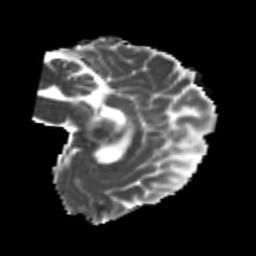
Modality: MD
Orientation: sagittal
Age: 21
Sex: male
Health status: healthy
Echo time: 0.074 s